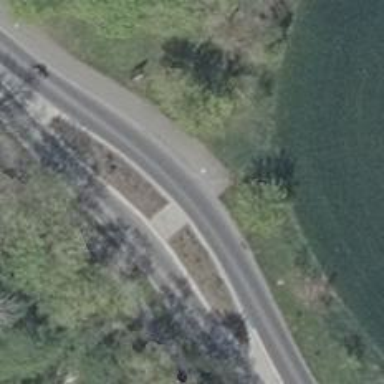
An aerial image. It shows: Crossing on footway.